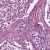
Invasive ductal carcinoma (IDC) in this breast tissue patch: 1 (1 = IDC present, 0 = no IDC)